八年级 · 解析几何
设函数$y_{1}=k_{1}x+b$,函数${y}_{2}=frac{{k}_{2}}{{x}}left(k_{1},k_{2},bright.$是常数,$left.k_{1}>0,k_{2}>0,b>0right)$.已知函数$y_{1}$的图象与$y$轴交于点$A$,与函数$y_{2}$的图象的一个交点为点$B(1,m)$.(1)若$k_{2}=3,m=b+1$.(1)求函数$y_{1}$的表达式.(2)当$2<y_{1}<y_{2}$时,直接写出$x$的取值范围.(2)设点$A$关于$x$轴的对称点为点$C$,将点$C$向左平移2个单位得到点$D$.若点$D$恰好也是函数$y_{1},y_{2}$图象的交点,试写出$k_{1},k_{2}$之间的等量关系,并说明理由.
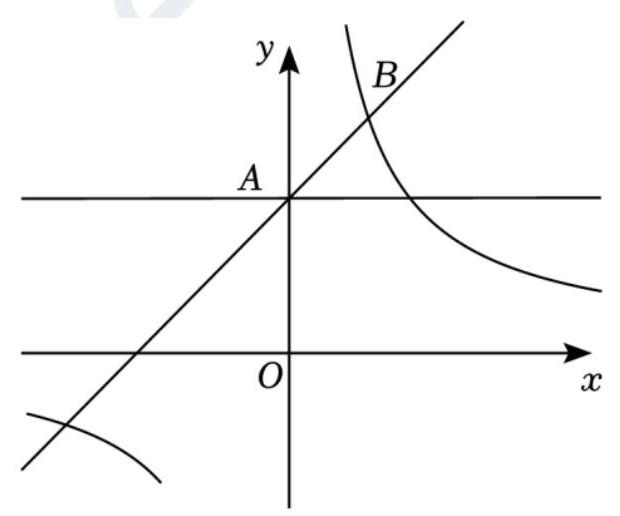
答案: （1）(1)利用待定系数法求解即可;(2)画出图象,根据求$2<y_{1}<y_{2}$时,$x$的取值范围,即求函数$y_{1}$的图象位于直线$y=2$的图象上方时,位于函数$y_{2}$的图象下方时$x$的取值范围,再结合图象即可解答;(2)利用一次函数解析式求出点$A$的坐标,再根据轴对称和平移的性质得出点$D$的坐标.由点$D$是函数$y_{1},y_{2}$图象的交点,即说明点$D$的坐标满足两个函数的解析式,从而即可解答.【解析】解:(1)(1)若$k_{2}=3$,则函数${y}_{2}=frac{3}{{x}}$.$because$点$B(1,m)$在函数$y_{2}$的图象上,$thereforem=frac{3}{1}=3$$thereforeB(1,3),b+1=3$$thereforeb=2$,$therefore$函数$y_{1}=k_{1}x+2$.$because$点$B(1,3)$在函数$y_{1}$的图象上,$therefore3=k_{1}+2$,解得:$k_{1}=1$,$therefore$函数$y_{1}$的表达式为$y_{1}=x+2$;(2)根据两函数解析式可画出图象如下,$because$求$2<y_{1}<y_{2}$时,$x$的取值范围,即求函数$y_{1}$的图象位于直线$y=2$的图象上方时,位于函数$y_{2}$的图象下方时$x$的取值范围,$because$由图象可知当$0<x<1$时,函数$y_{1}$的图象位于直线$y=2$的图象上方,位于函数$y_{2}$的图象下方,$therefore$当$2<y_{1}<y_{2}$时,$x$的取值范围是$0<x<1$;(2)$k_{2}=2k_{1}$.理由:对于$y_{1}=k_{1}x+b$,令$x=0$,则$y_{1}=b$,$thereforeA(0,b)$.$because$点$A$关于$x$轴的对称点为点$C$,$thereforeC(0,-b)$.$because$将点$C$向左平移2个单位得到点$D$,$thereforeD(-2,-b)$.$because$点$D$恰好也是函数$y_{1},y_{2}$图象的交点,$therefore-b=-2k_{1}+b,quad-{b}=frac{{k}_{2}}{-2}$,$thereforek_{1}=b,k_{2}=2b$,$thereforek_{2}=2k_{1}$.【点睛】本题考查次函数与反比例函数的交点,掌握函数图象上的点的坐标满足该函数解析式是解题关键.